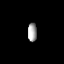
Tissue: prostate
Cell type: T cells
Senescence score: 0.2755
Nuclear area (px): 164
Mean DAPI intensity: 167.024